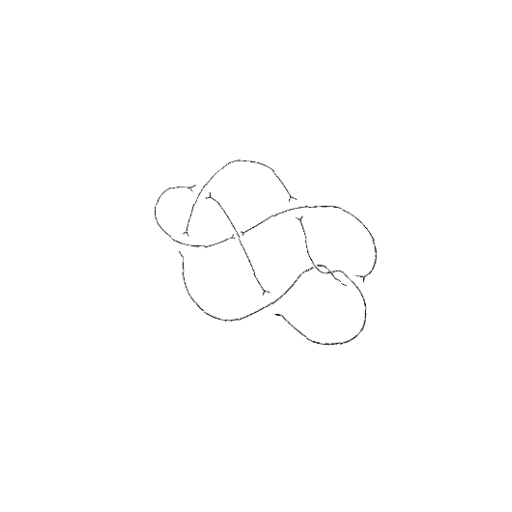
Crossing number: 8